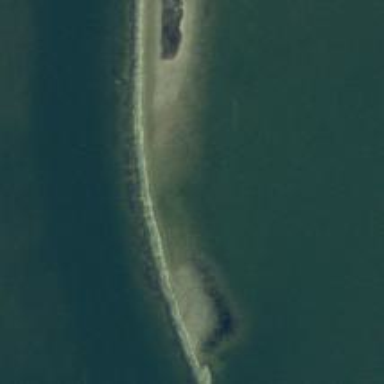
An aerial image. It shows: Breakwater structure.